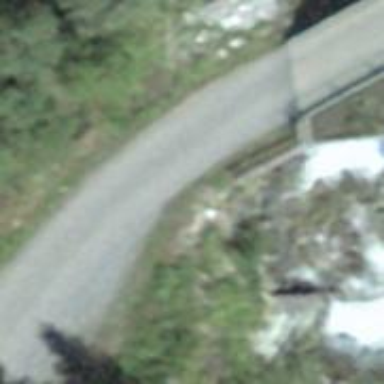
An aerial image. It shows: Unclassified paved road.